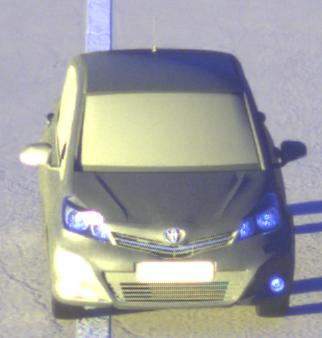
Make: Toyota
Model: Yaris 1.0
Detailed model: Yaris (XP9)
Model produced from: 2009/01
Model produced until: 2010/10
Doors: 3
Color: gray
Road condition: dry road
Daytime: sunrise or sunset
Contrast: high contrast